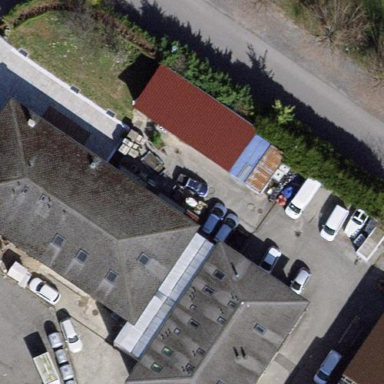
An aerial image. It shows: Industrial building.